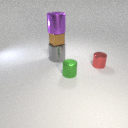
small brown metal cube below large purple metal cylinder